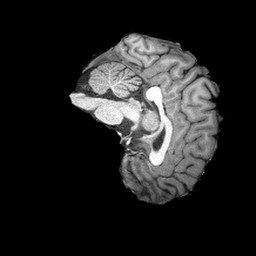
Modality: T1w
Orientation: sagittal
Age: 22
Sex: male